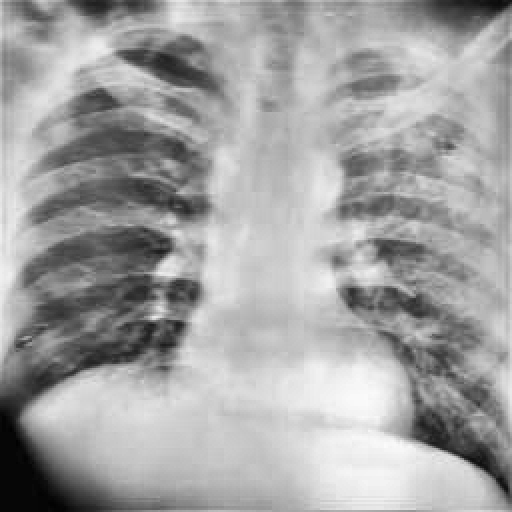
Finding: TUBERCULOSIS